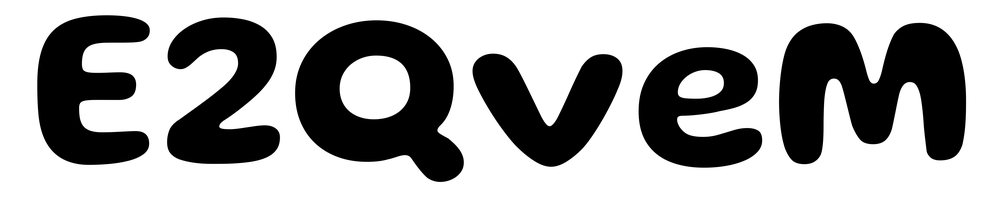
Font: Gluten_SemiBold